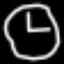
Label: clock